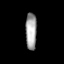
Tissue: prostate
Cell type: T cells
Senescence score: 0.3029
Nuclear area (px): 402
Mean DAPI intensity: 163.005